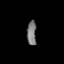
Tissue: lung
Cell type: Epithelial cells
Senescence score: 0.08311
Nuclear area (px): 219
Mean DAPI intensity: 122.58